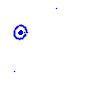
Particle: pion